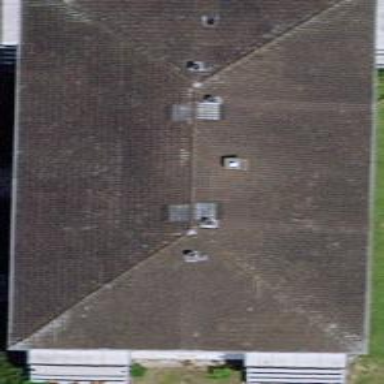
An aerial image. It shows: Building with gabled roof.